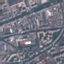
Land use / land cover: Residential